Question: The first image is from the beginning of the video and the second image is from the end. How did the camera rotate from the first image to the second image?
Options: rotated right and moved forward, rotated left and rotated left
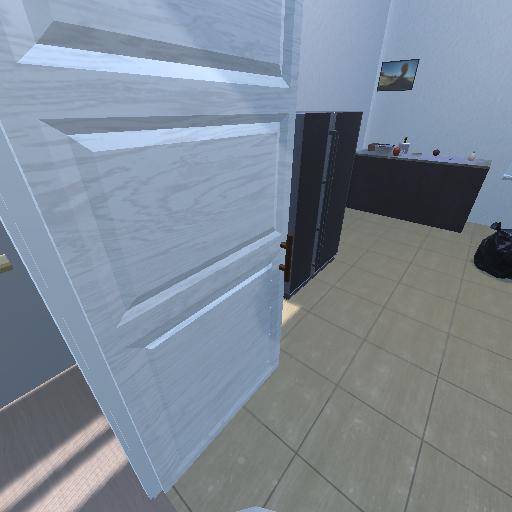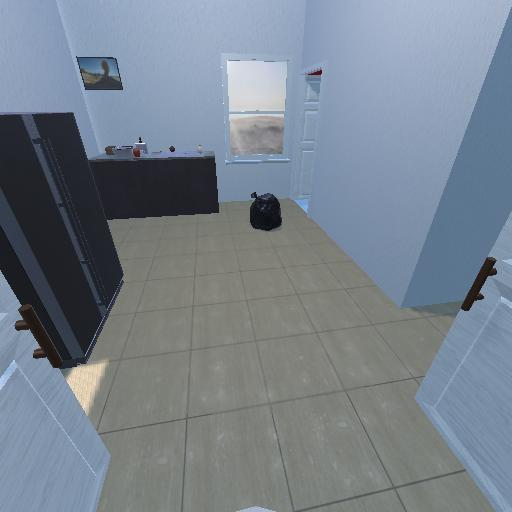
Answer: rotated right and moved forward